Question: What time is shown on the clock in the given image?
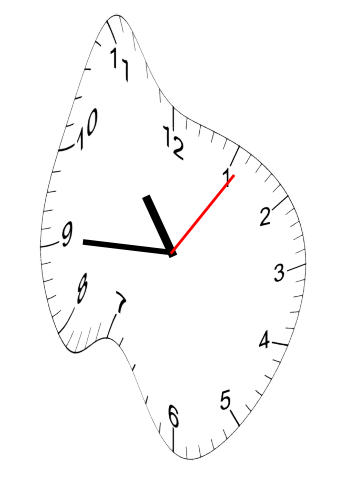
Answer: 10:45:06